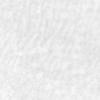
Label: no_change